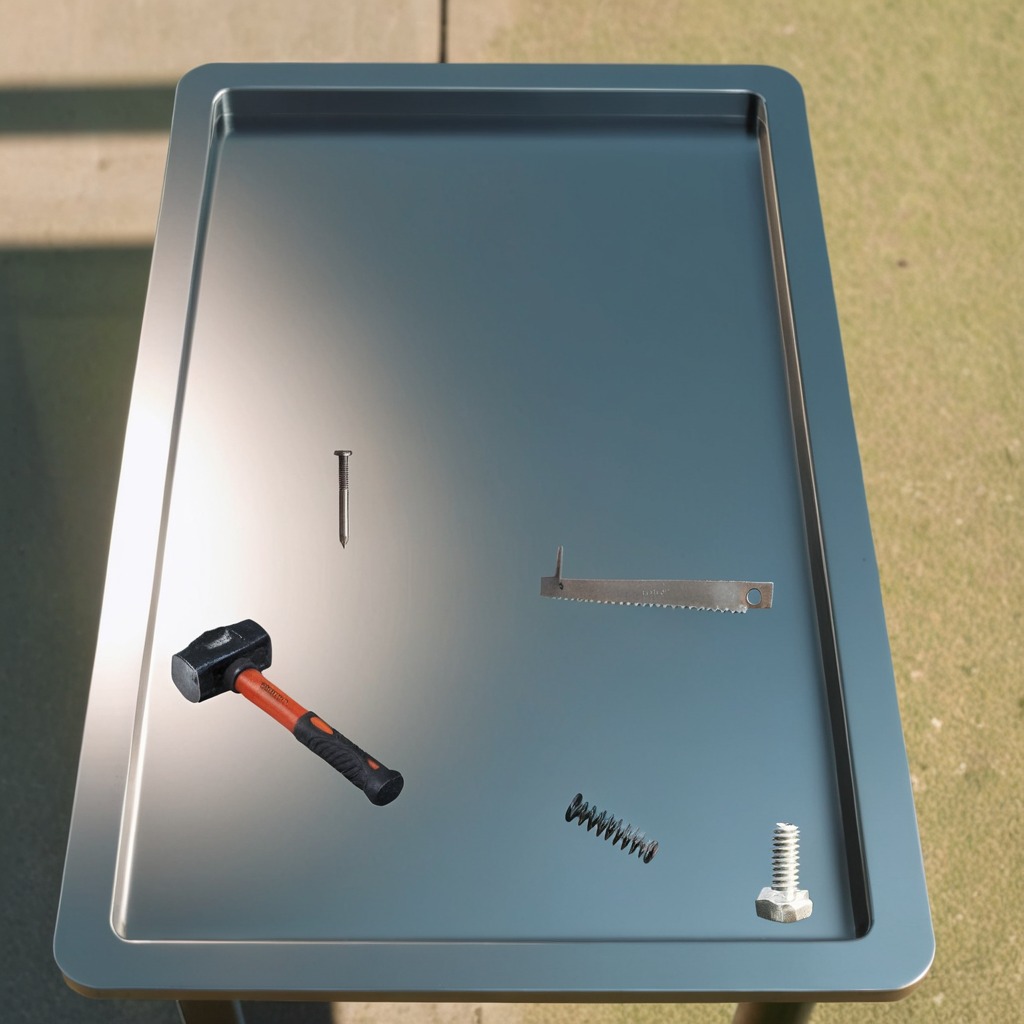
A hammer, an iron nail, a metal machine screw, a coiled metal spring, and a handheld metal saw are lying on a clean utility table in a temporary outdoor tool station.